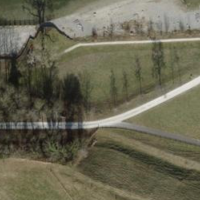
EUNIS habitat code: 25
Species observed at this site:
Phalacrocorax carbo
Dendrocoptes medius
Alcedo atthis
Sylvia borin
Mergus merganser
Colletes hederae
Medicago sativa
Tussilago farfara
Mareca penelope
Phylloscopus trochilus
Sylvia atricapilla